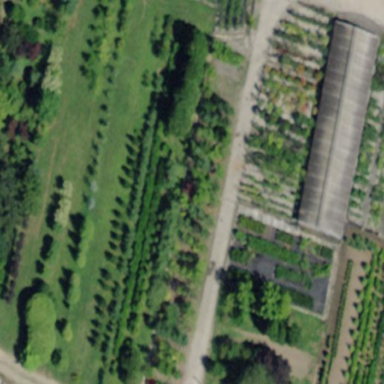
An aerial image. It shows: Greenhouse used for horticulture.